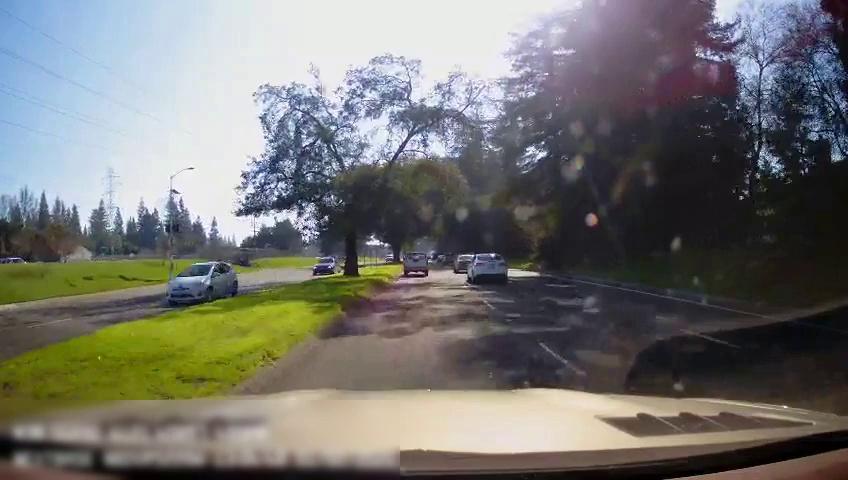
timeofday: Day
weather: Sunny
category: Drivable Space
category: Drivable Space
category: Vehicles | Car
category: Vehicles | Car
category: Vehicles | SUV
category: Vehicles | SUV
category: Vehicles | Truck
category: Vehicles | Car
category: Vehicles | Car
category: Vehicles | Car
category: Lanes | Current Lane
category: Lanes | Current Lane
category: Lanes | Alternate Lane